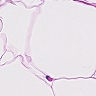
Metastatic tissue present: no